Field crop: maize
Growth stage: 2
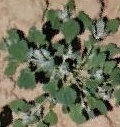
Species: chenopodium